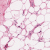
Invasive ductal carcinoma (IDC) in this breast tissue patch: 0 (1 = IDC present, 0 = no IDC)